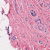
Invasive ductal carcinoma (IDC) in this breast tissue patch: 0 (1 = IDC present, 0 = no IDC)